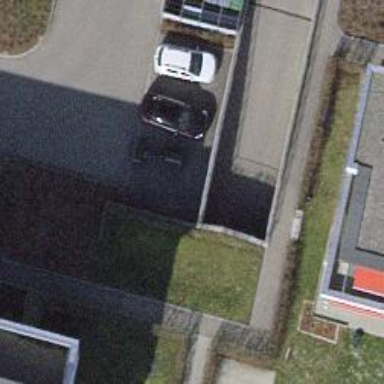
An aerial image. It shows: Parking area.